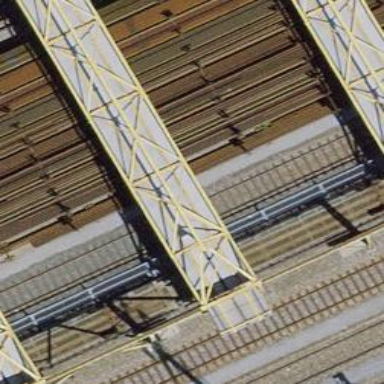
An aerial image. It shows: Railway switch.